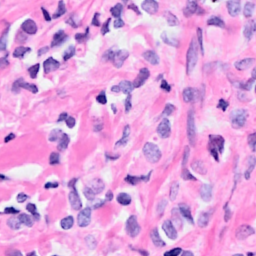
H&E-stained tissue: Breast